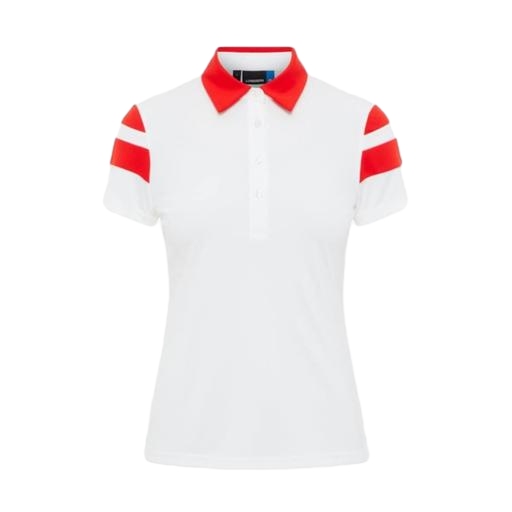
multicolor skinny stretch polo shirt, skinny-fit stretch polo shirt, golf-style shirt, white background